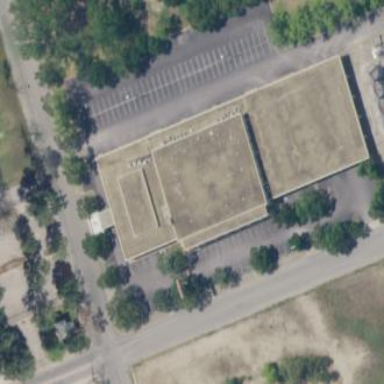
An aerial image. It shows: Bank building.